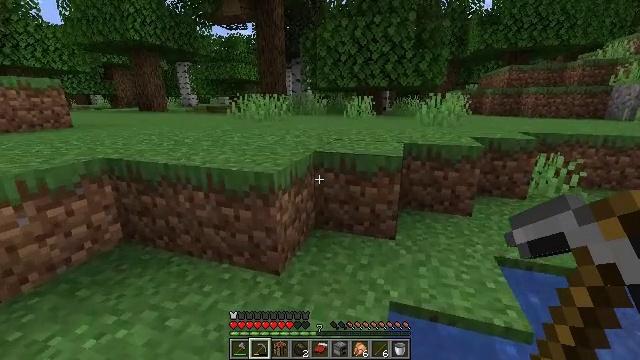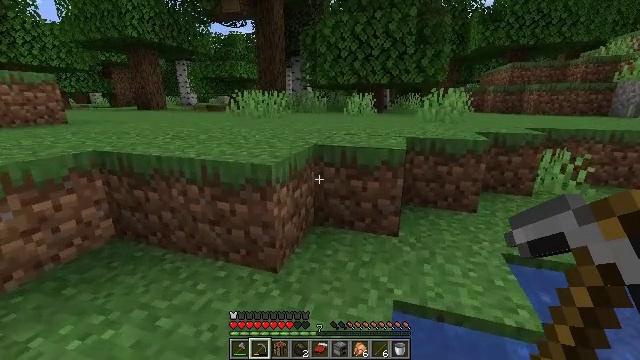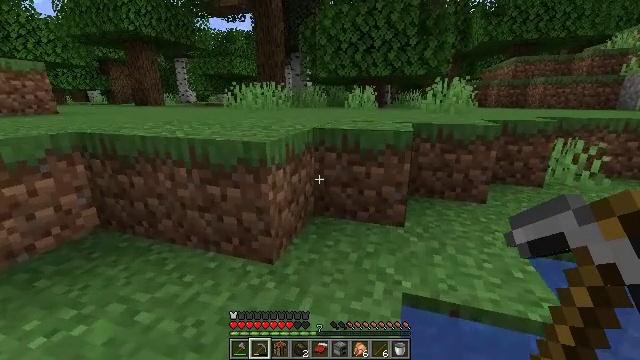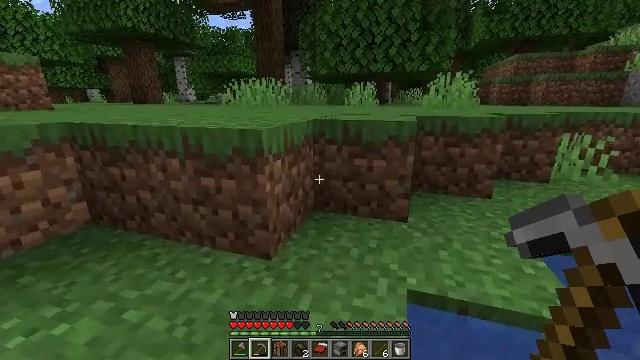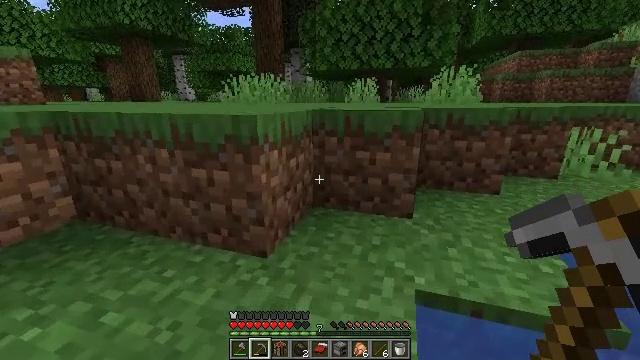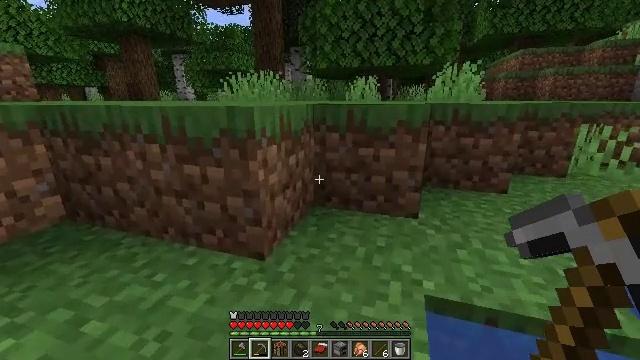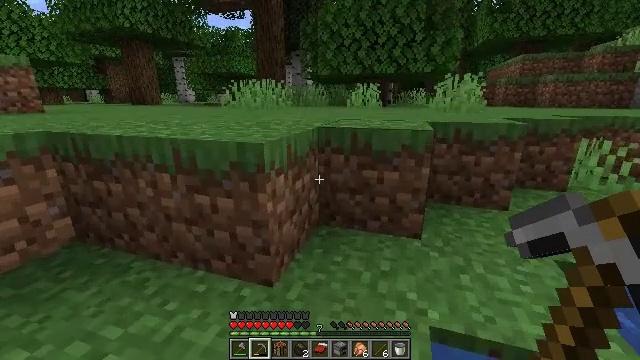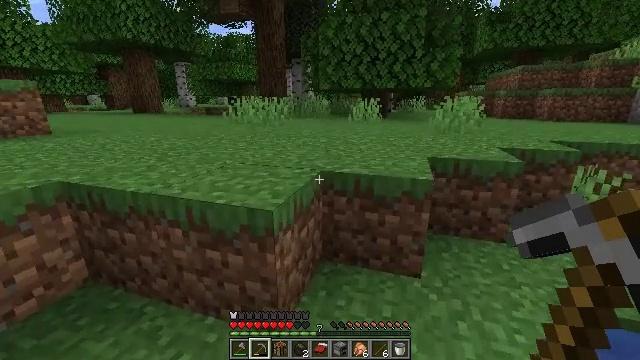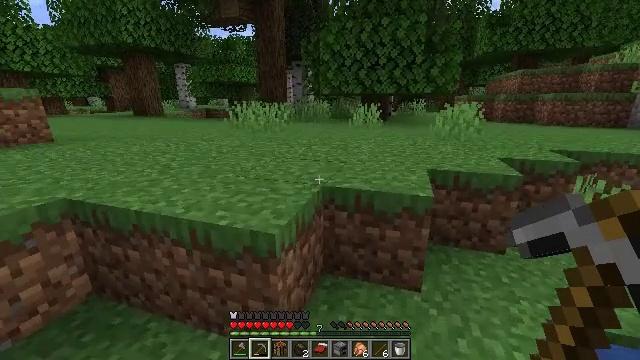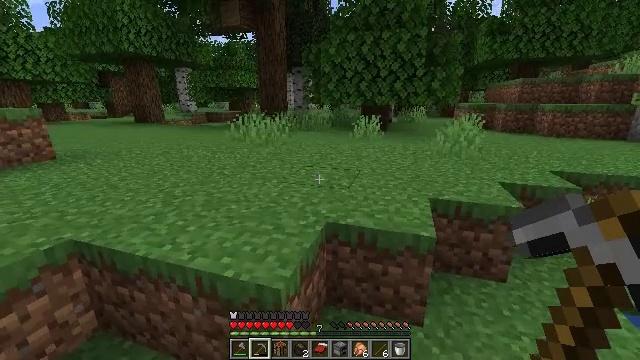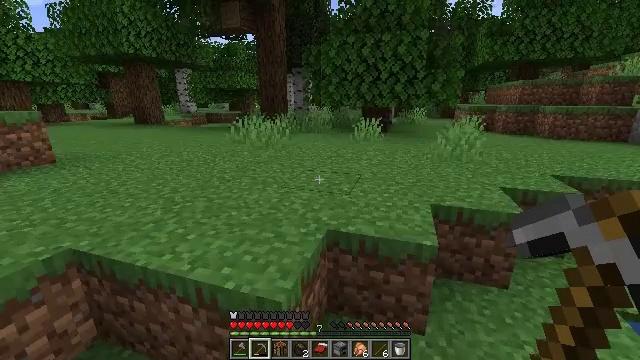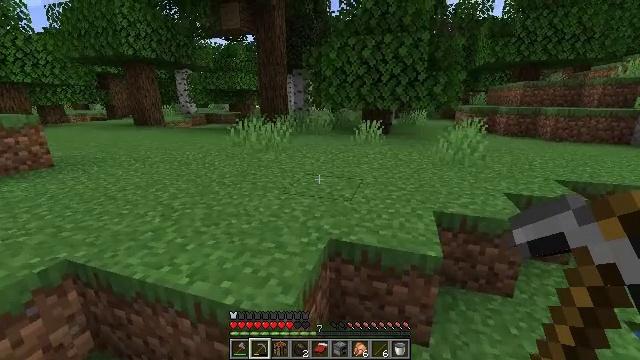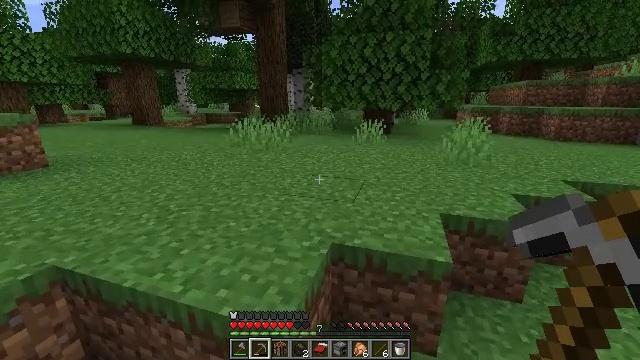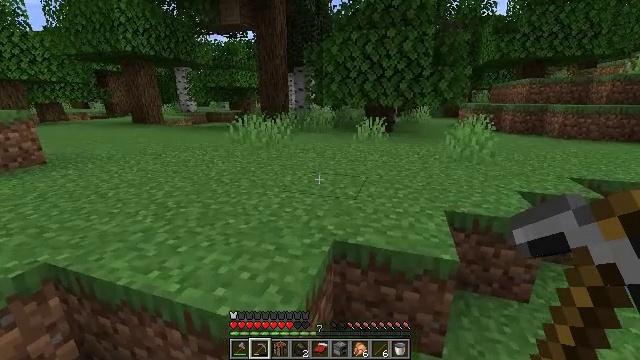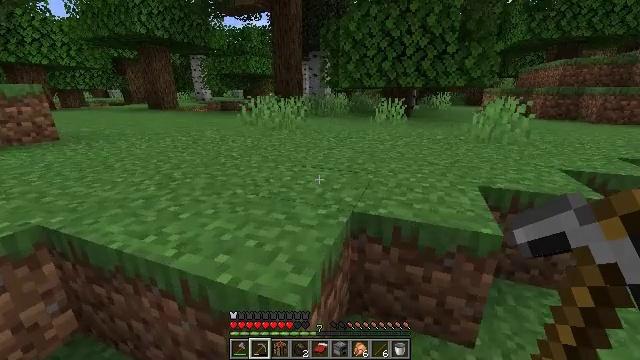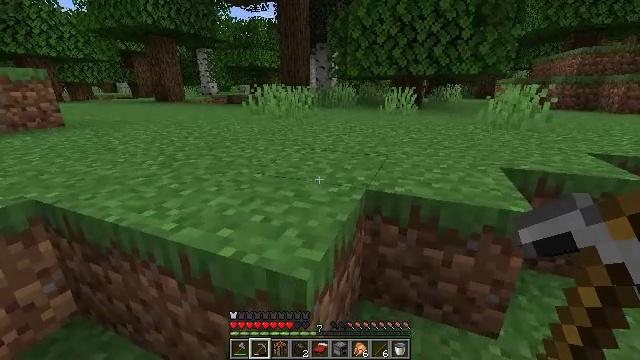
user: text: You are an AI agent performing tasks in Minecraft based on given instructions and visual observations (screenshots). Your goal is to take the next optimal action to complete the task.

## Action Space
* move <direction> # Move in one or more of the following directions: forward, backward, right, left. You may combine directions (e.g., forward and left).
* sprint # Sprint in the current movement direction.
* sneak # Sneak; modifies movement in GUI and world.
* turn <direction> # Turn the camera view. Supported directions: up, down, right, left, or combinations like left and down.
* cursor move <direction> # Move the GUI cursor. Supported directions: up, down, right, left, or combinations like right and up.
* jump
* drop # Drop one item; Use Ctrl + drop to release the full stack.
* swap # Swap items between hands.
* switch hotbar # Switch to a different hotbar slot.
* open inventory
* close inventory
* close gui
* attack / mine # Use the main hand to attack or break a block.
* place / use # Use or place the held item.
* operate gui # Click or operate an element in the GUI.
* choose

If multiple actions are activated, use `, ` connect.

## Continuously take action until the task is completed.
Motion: motion action
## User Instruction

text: Get some roses from the rose bush.
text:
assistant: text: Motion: move forward, jump
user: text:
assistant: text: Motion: move forward, jump
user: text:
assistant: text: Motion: move forward, jump
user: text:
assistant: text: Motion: move forward, jump
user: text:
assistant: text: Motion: move forward, jump
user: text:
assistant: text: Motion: move forward, jump
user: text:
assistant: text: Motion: move forward, jump
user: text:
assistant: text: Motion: move forward, jump
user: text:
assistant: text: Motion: move forward, jump
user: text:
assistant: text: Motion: move forward, jump
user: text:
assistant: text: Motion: move forward, jump
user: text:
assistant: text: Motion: move forward, jump
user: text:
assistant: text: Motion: move forward, jump
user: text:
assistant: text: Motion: move forward and move left, turn left and down
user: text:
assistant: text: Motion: move forward and move left, turn left
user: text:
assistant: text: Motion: move forward and move left
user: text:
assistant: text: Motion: move forward and move left, jump
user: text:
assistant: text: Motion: move forward and move left, jump
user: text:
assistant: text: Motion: move forward and move left, jump
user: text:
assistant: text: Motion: move forward and move left
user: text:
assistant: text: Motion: move forward and move left
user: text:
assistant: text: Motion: move forward and move left
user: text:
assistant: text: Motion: move forward
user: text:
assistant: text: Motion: move forward, sprint
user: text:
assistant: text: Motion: move forward, sprint
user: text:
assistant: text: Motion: move forward, sprint
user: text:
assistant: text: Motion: move forward, sprint, turn left
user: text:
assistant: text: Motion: move forward, sprint, turn left
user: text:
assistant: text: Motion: move forward, sprint, turn left
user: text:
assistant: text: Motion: move forward, sprint